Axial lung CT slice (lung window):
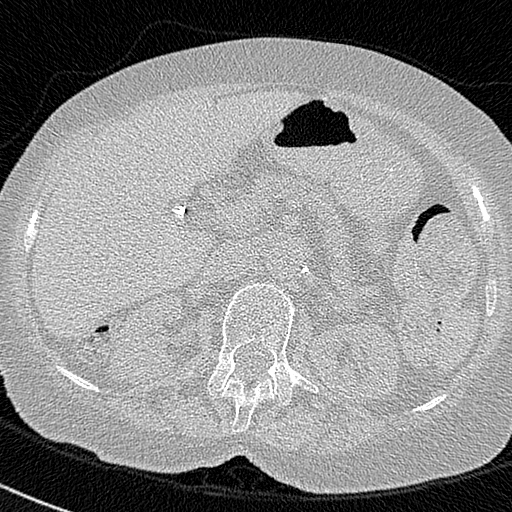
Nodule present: no